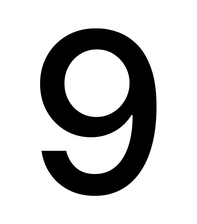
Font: Inter_Medium